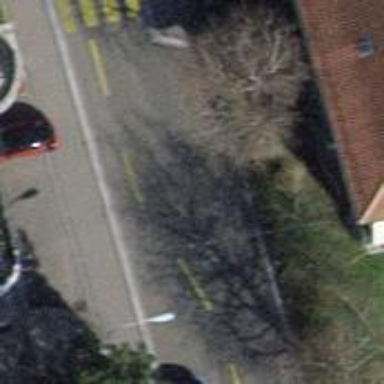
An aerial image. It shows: Residential road with asphalt surface. Trolley wires are present along the road.